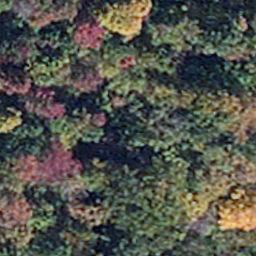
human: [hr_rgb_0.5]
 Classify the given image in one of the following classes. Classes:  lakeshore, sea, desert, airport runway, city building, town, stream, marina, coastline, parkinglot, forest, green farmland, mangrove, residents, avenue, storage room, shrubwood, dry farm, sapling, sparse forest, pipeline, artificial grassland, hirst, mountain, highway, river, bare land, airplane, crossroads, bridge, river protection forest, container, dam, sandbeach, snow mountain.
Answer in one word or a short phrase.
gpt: mangrove